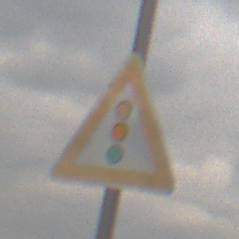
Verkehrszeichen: Lichtzeichenanlage
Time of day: MorningAfternoon
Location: Outdoor (Nature)
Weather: Overcast
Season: NotSpecified
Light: Natural